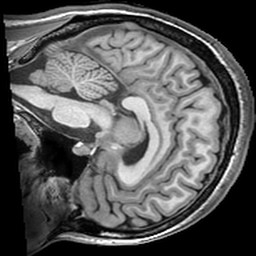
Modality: T1w
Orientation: sagittal
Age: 23
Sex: female
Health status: ill
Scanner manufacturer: ge
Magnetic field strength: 3 T
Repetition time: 0.008164 s
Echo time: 0.003184 s